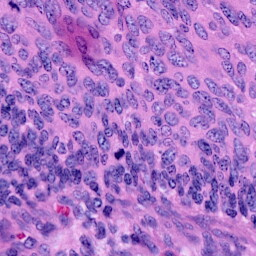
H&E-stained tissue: Cervix